Question: So I am currently developing a Discord Bot in Java and cant figure out how to create an Embed with multiple pages. In Python this is rather simple, but for Java JDA I did not find any videos or information on how to create the specified Embed.

It should look like in the image, where you can get with the arrow to the next page and back.
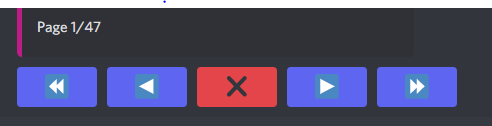
Answer: You need to manually create a pagination system. Here's my approach:
Create for example a SlashCommand and respond with an Embed containing buttons and the buttons have specific id's like 'page_1' or 'page_2'. The number would tell you the page number this button is switching to. Then you would need to split the string in the ButtonClickEvent to get the page number you're switching to. Then just run some kind of switch case and edit the message with the correct page embed. Here's some example code:
PageCommand.java
'''
public void onSlashCommand(SlashCommandEvent e) {
e.deferReply().queue();
EmbedBuilder msg = new EmbedBuilder();
msg.setTitle("Pagination");
msg.setDescription("Hello World! This is the first page");
msg.setFooter("Page 1/4");
msg.setColor(0x33cc33);
List<Button> buttons = new ArrayList<Button>();
buttons.add(Button.primary("page_1", Emoji.fromUnicode("⏪")));
buttons.add(Button.primary("page_1", Emoji.fromUnicode("◀️")));
buttons.add(Button.danger("page_cancel", Emoji.fromUnicode("❌")));
buttons.add(Button.primary("page_2", Emoji.fromUnicode("▶️")));
buttons.add(Button.primary("page_4", Emoji.fromUnicode("⏩")));
e.replyEmbeds(msg.build()).addActionRow(buttons).queue();
}
'''
ButtonClickEvent.java
'''
public void onButtonClick(ButtonClickEvent e) {
// Split the ID to 2 Strings
// page_1 = page | 1
String[] args = e.getButton().getId().split("_");
// Check if button is a page button
if (args[0].equalsIgnoreCase("page")) {
// Check if user pressed the cancel button and delete the message
if (args[1].equalsIgnoreCase("cancel")) {
e.getMessage().delete().queue();
return;
}
// Convert Pagenumber String to Integer
int pageNum = Integer.valueOf(args[1]);
EmbedBuilder msg = new EmbedBuilder();
List<Button> buttons = new ArrayList<Button>();
//Check which page number is used
switch (pageNum) {
case 1:
msg.setTitle("Pagination");
msg.setDescription("Hello World! This is the first page");
msg.setFooter("Page 1/4");
msg.setColor(0x33cc33);
buttons.add(Button.primary("page_1", Emoji.fromUnicode("⏪")));
buttons.add(Button.primary("page_1", Emoji.fromUnicode("◀️")));
buttons.add(Button.danger("page_cancel", Emoji.fromUnicode("❌")));
buttons.add(Button.primary("page_2", Emoji.fromUnicode("▶️")));
buttons.add(Button.primary("page_4", Emoji.fromUnicode("⏩")));
break;
case 2:
msg.setTitle("Pagination");
msg.setDescription("Hello World! This is the second page");
msg.setFooter("Page 2/4");
msg.setColor(0x33cc33);
buttons.add(Button.primary("page_1", Emoji.fromUnicode("⏪")));
buttons.add(Button.primary("page_1", Emoji.fromUnicode("◀️")));
buttons.add(Button.danger("page_cancel", Emoji.fromUnicode("❌")));
buttons.add(Button.primary("page_3", Emoji.fromUnicode("▶️")));
buttons.add(Button.primary("page_4", Emoji.fromUnicode("⏩")));
break;
case 3:
msg.setTitle("Pagination");
msg.setDescription("Hello World! This is the third page");
msg.setFooter("Page 3/4");
msg.setColor(0x33cc33);
buttons.add(Button.primary("page_1", Emoji.fromUnicode("⏪")));
buttons.add(Button.primary("page_2", Emoji.fromUnicode("◀️")));
buttons.add(Button.danger("page_cancel", Emoji.fromUnicode("❌")));
buttons.add(Button.primary("page_4", Emoji.fromUnicode("▶️")));
buttons.add(Button.primary("page_4", Emoji.fromUnicode("⏩")));
break;
case 4:
msg.setTitle("Pagination");
msg.setDescription("Hello World! This is the last page");
msg.setFooter("Page 4/4");
msg.setColor(0x33cc33);
buttons.add(Button.primary("page_1", Emoji.fromUnicode("⏪")));
buttons.add(Button.primary("page_3", Emoji.fromUnicode("◀️")));
buttons.add(Button.danger("page_cancel", Emoji.fromUnicode("❌")));
buttons.add(Button.primary("page_4", Emoji.fromUnicode("▶️")));
buttons.add(Button.primary("page_4", Emoji.fromUnicode("⏩")));
break;
}
// Edit the Message
e.getMessage().editMessageEmbeds(msg.build()).setActionRow(buttons).queue();
}
}
'''
This is definitely not the most efficient was and it could be optimised by using a dynamic pagenumber variable in the switch-case of the ButtonClickListener. This should just be a simple example for such a pagination system. I hope it helps :D